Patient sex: M
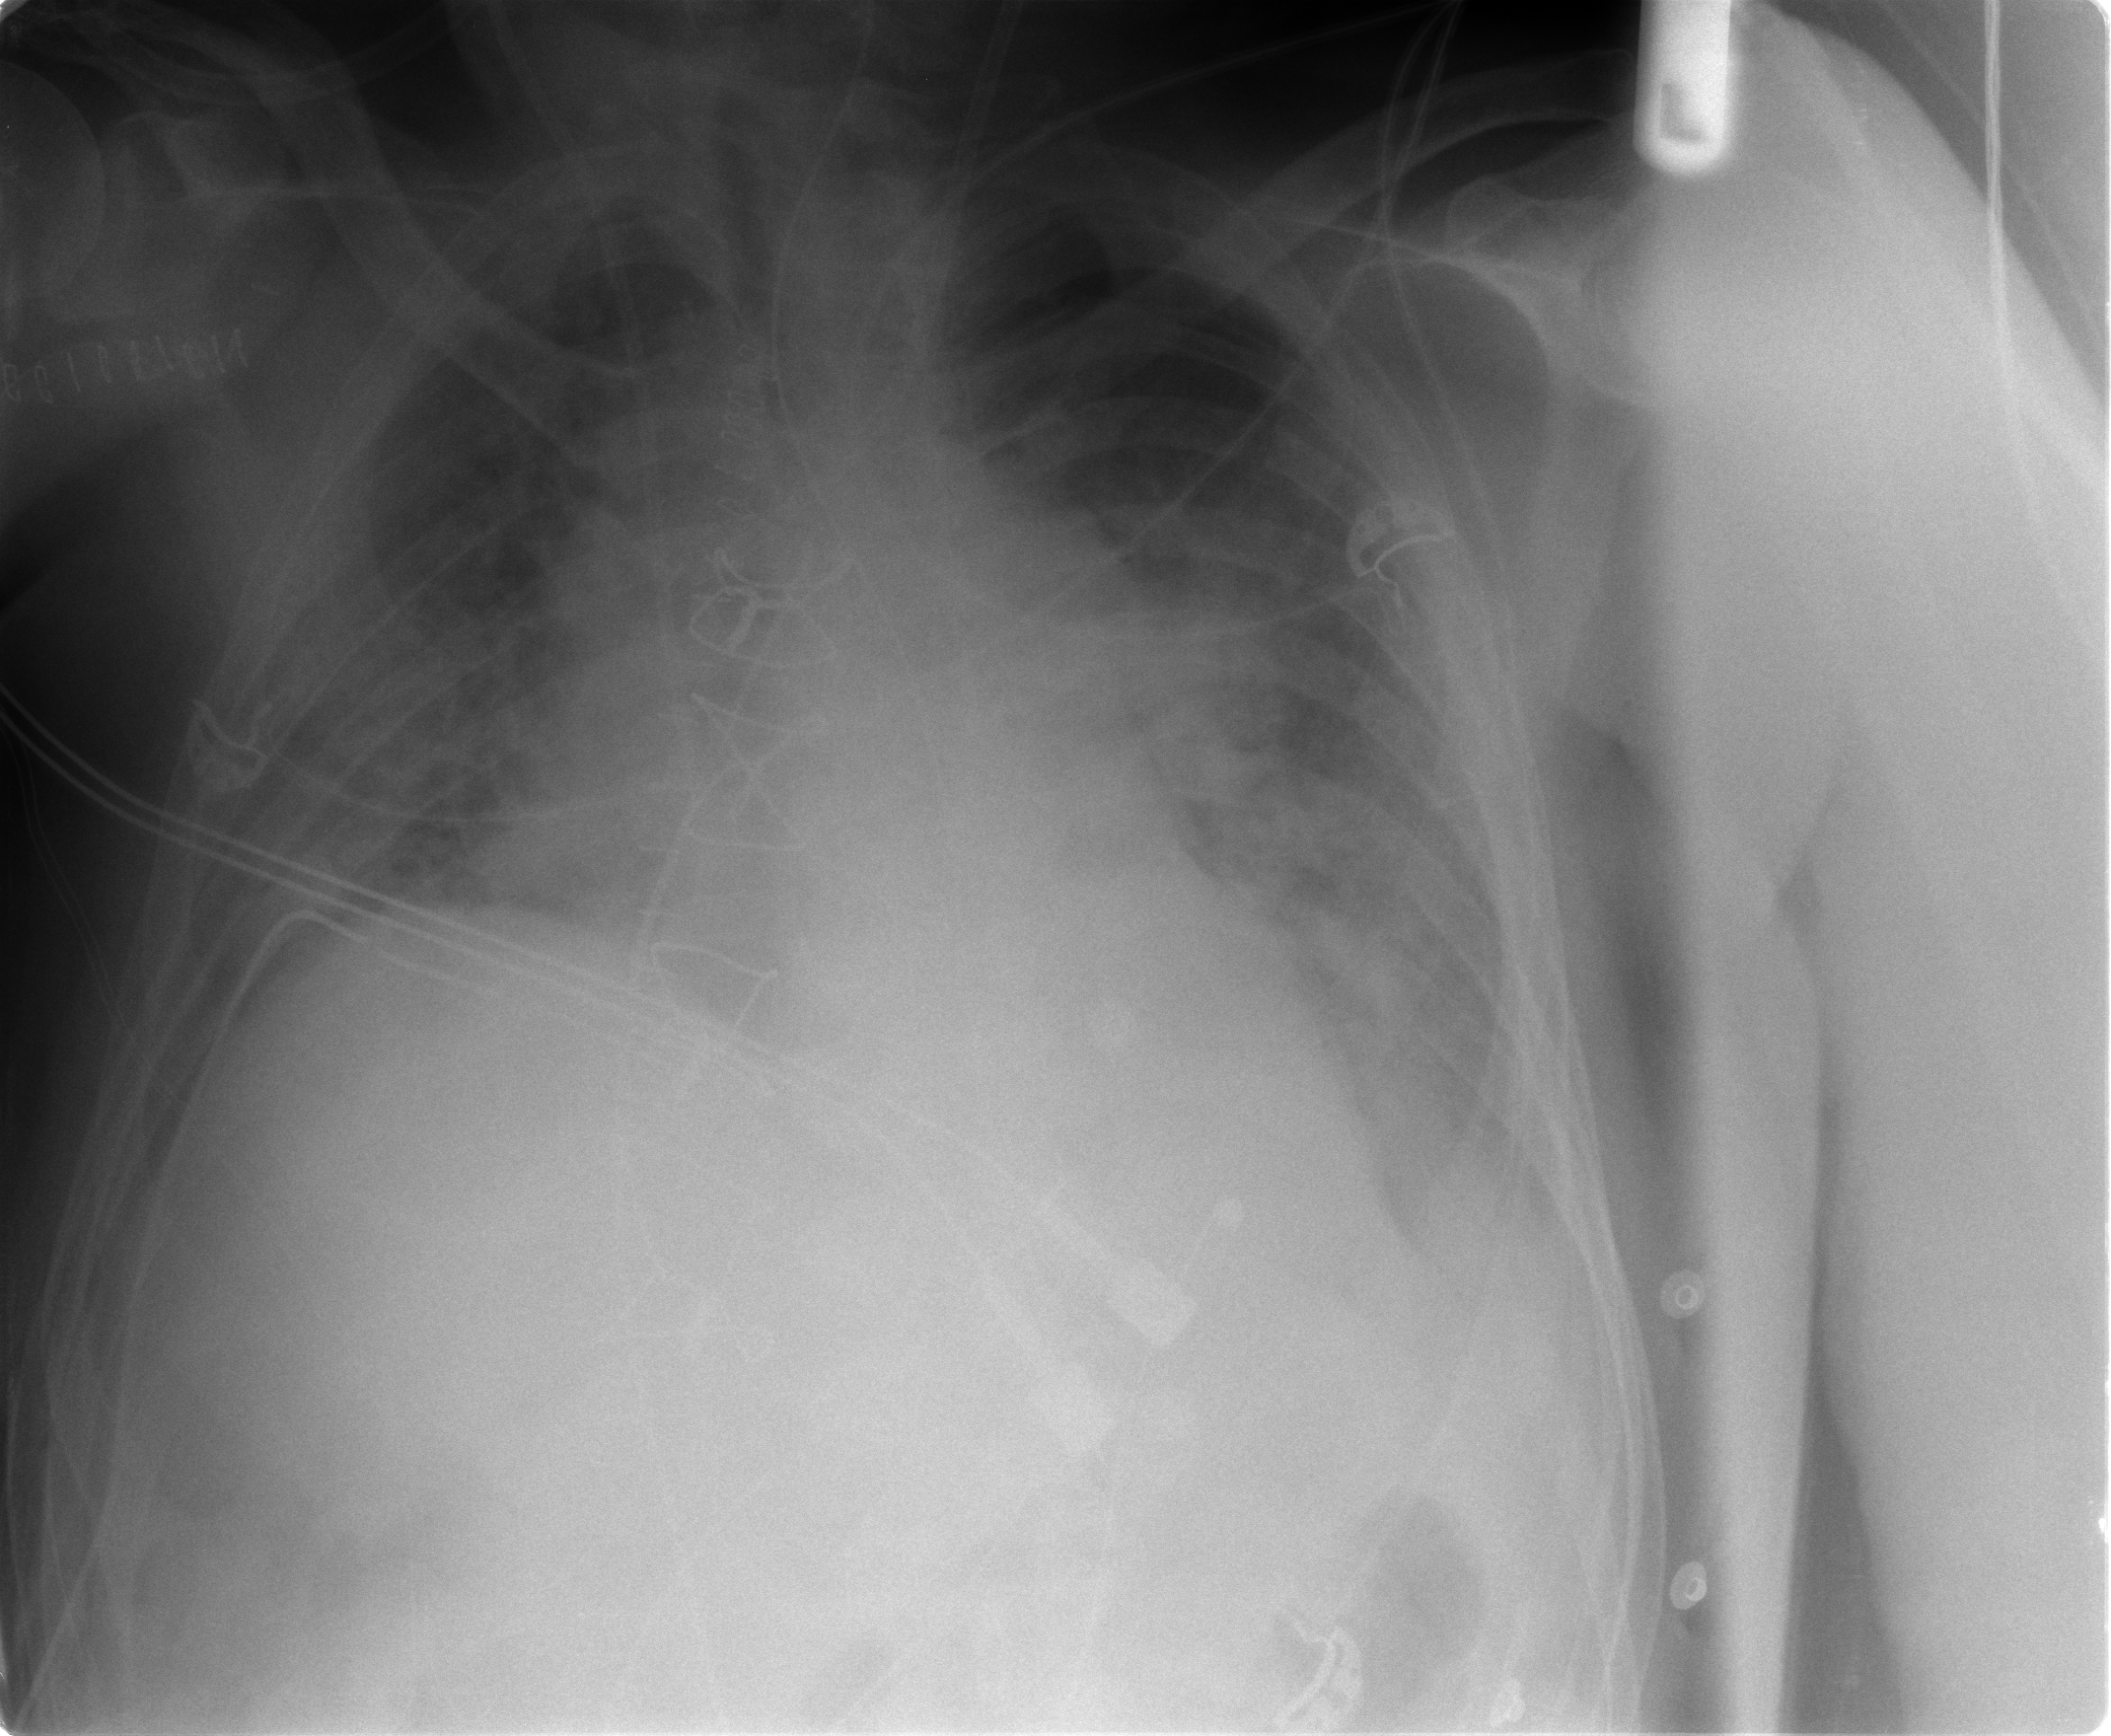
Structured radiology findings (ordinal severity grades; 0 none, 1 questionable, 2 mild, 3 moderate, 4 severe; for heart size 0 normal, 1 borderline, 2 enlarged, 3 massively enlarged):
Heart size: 2
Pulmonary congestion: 3
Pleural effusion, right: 2
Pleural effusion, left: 3
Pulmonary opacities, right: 2
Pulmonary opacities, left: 1
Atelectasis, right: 2
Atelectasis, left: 3